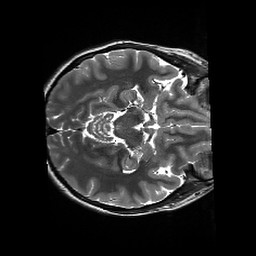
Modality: T2w
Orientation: axial
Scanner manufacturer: siemens
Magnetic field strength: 3 T
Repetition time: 13.52 s
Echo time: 0.088 s